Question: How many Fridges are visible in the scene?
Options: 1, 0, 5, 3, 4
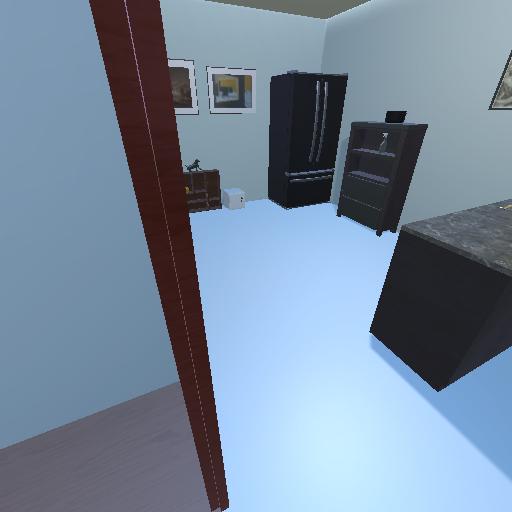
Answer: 1